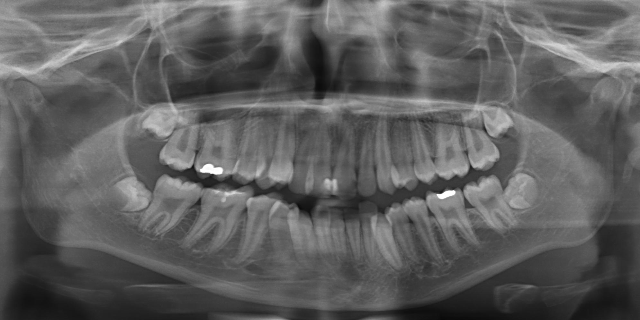
adult